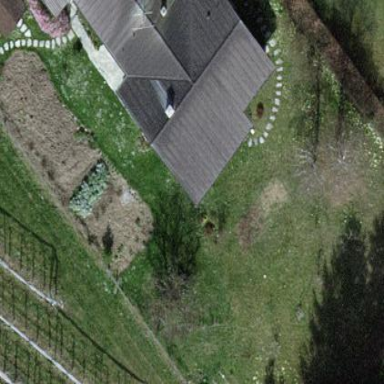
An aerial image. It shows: Garden that is leisure land.